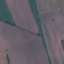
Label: AnnualCrop